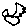
Label: bird